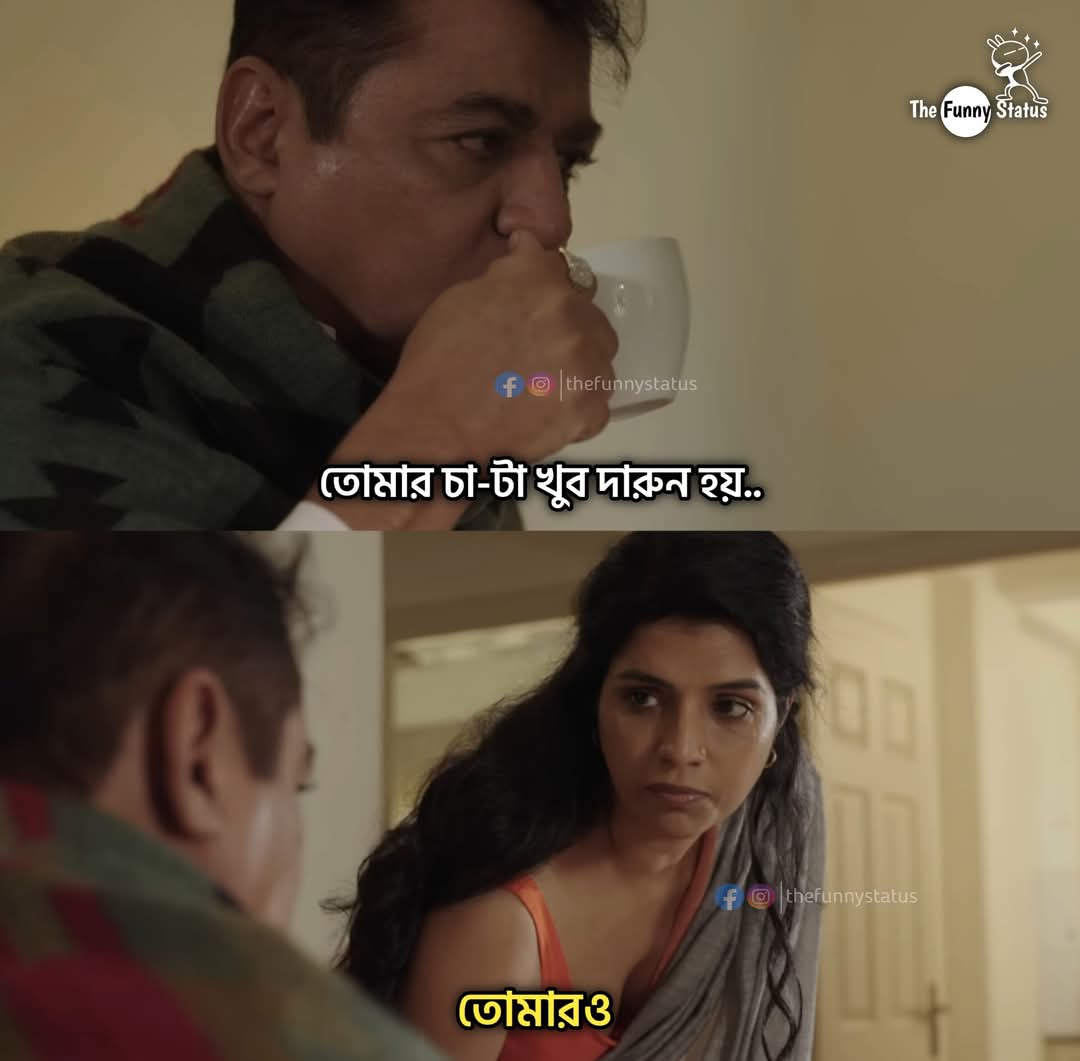
Text: তোমার চা-টা খুব দারুন হয়..
তোমারও
Label: Non Hate